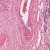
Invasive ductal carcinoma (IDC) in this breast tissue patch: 1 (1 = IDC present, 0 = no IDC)